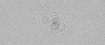
Label: camera_spot